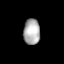
Tissue: lung
Cell type: T cells
Senescence score: 0.1889
Nuclear area (px): 415
Mean DAPI intensity: 175.072